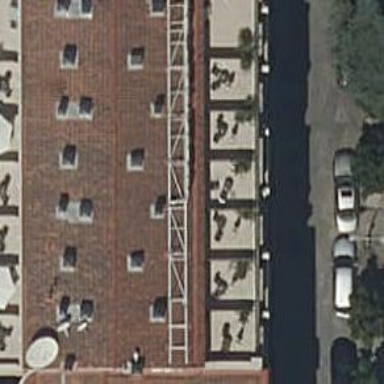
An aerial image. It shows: Hotel offering tourism services.